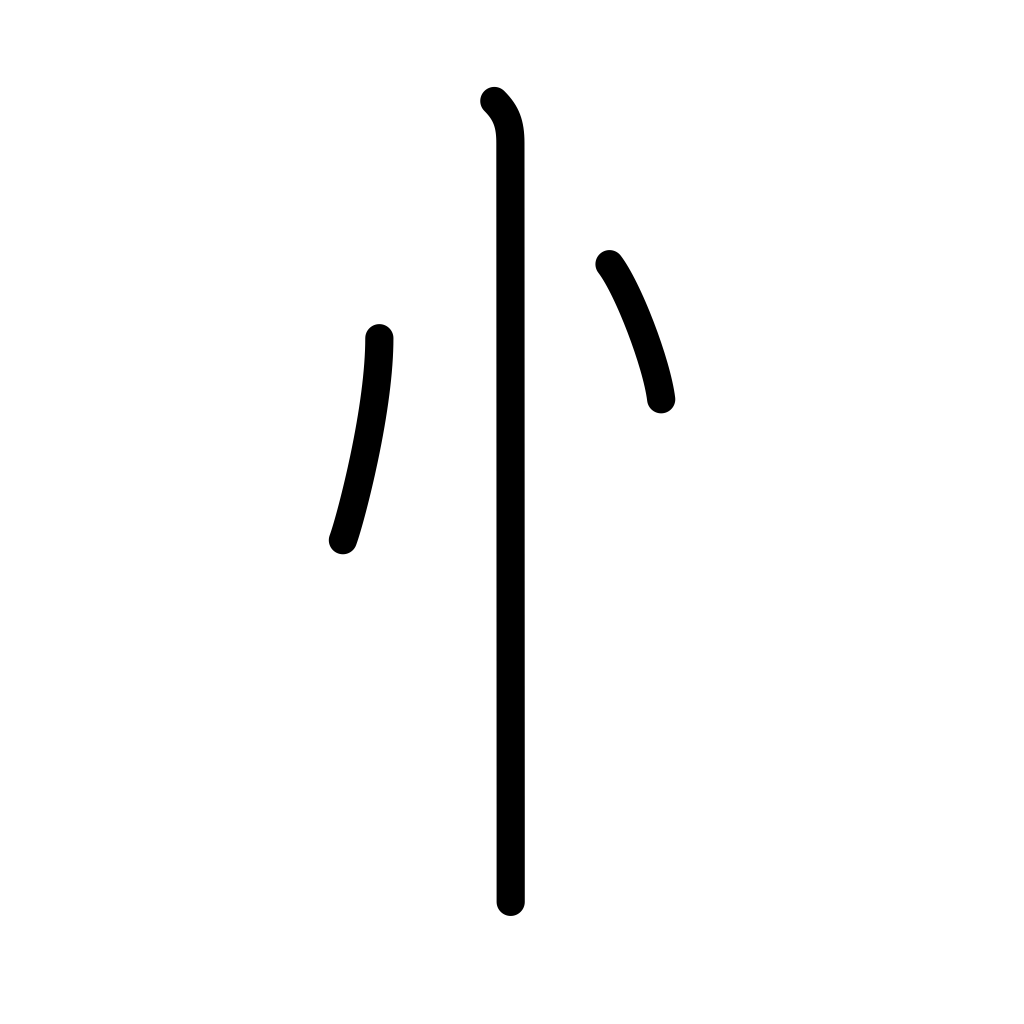
Meaning: heart